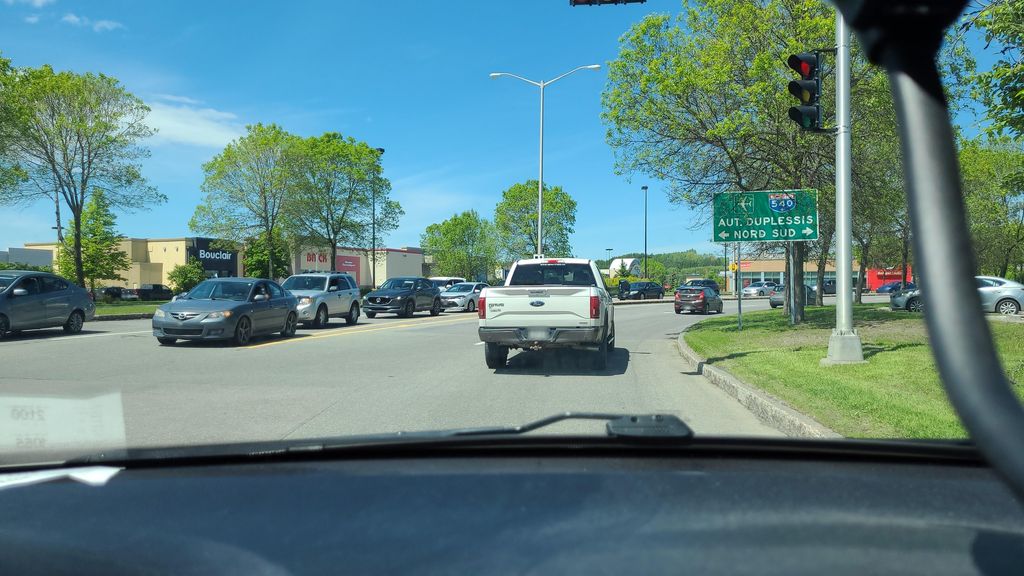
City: quebec_city